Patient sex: M
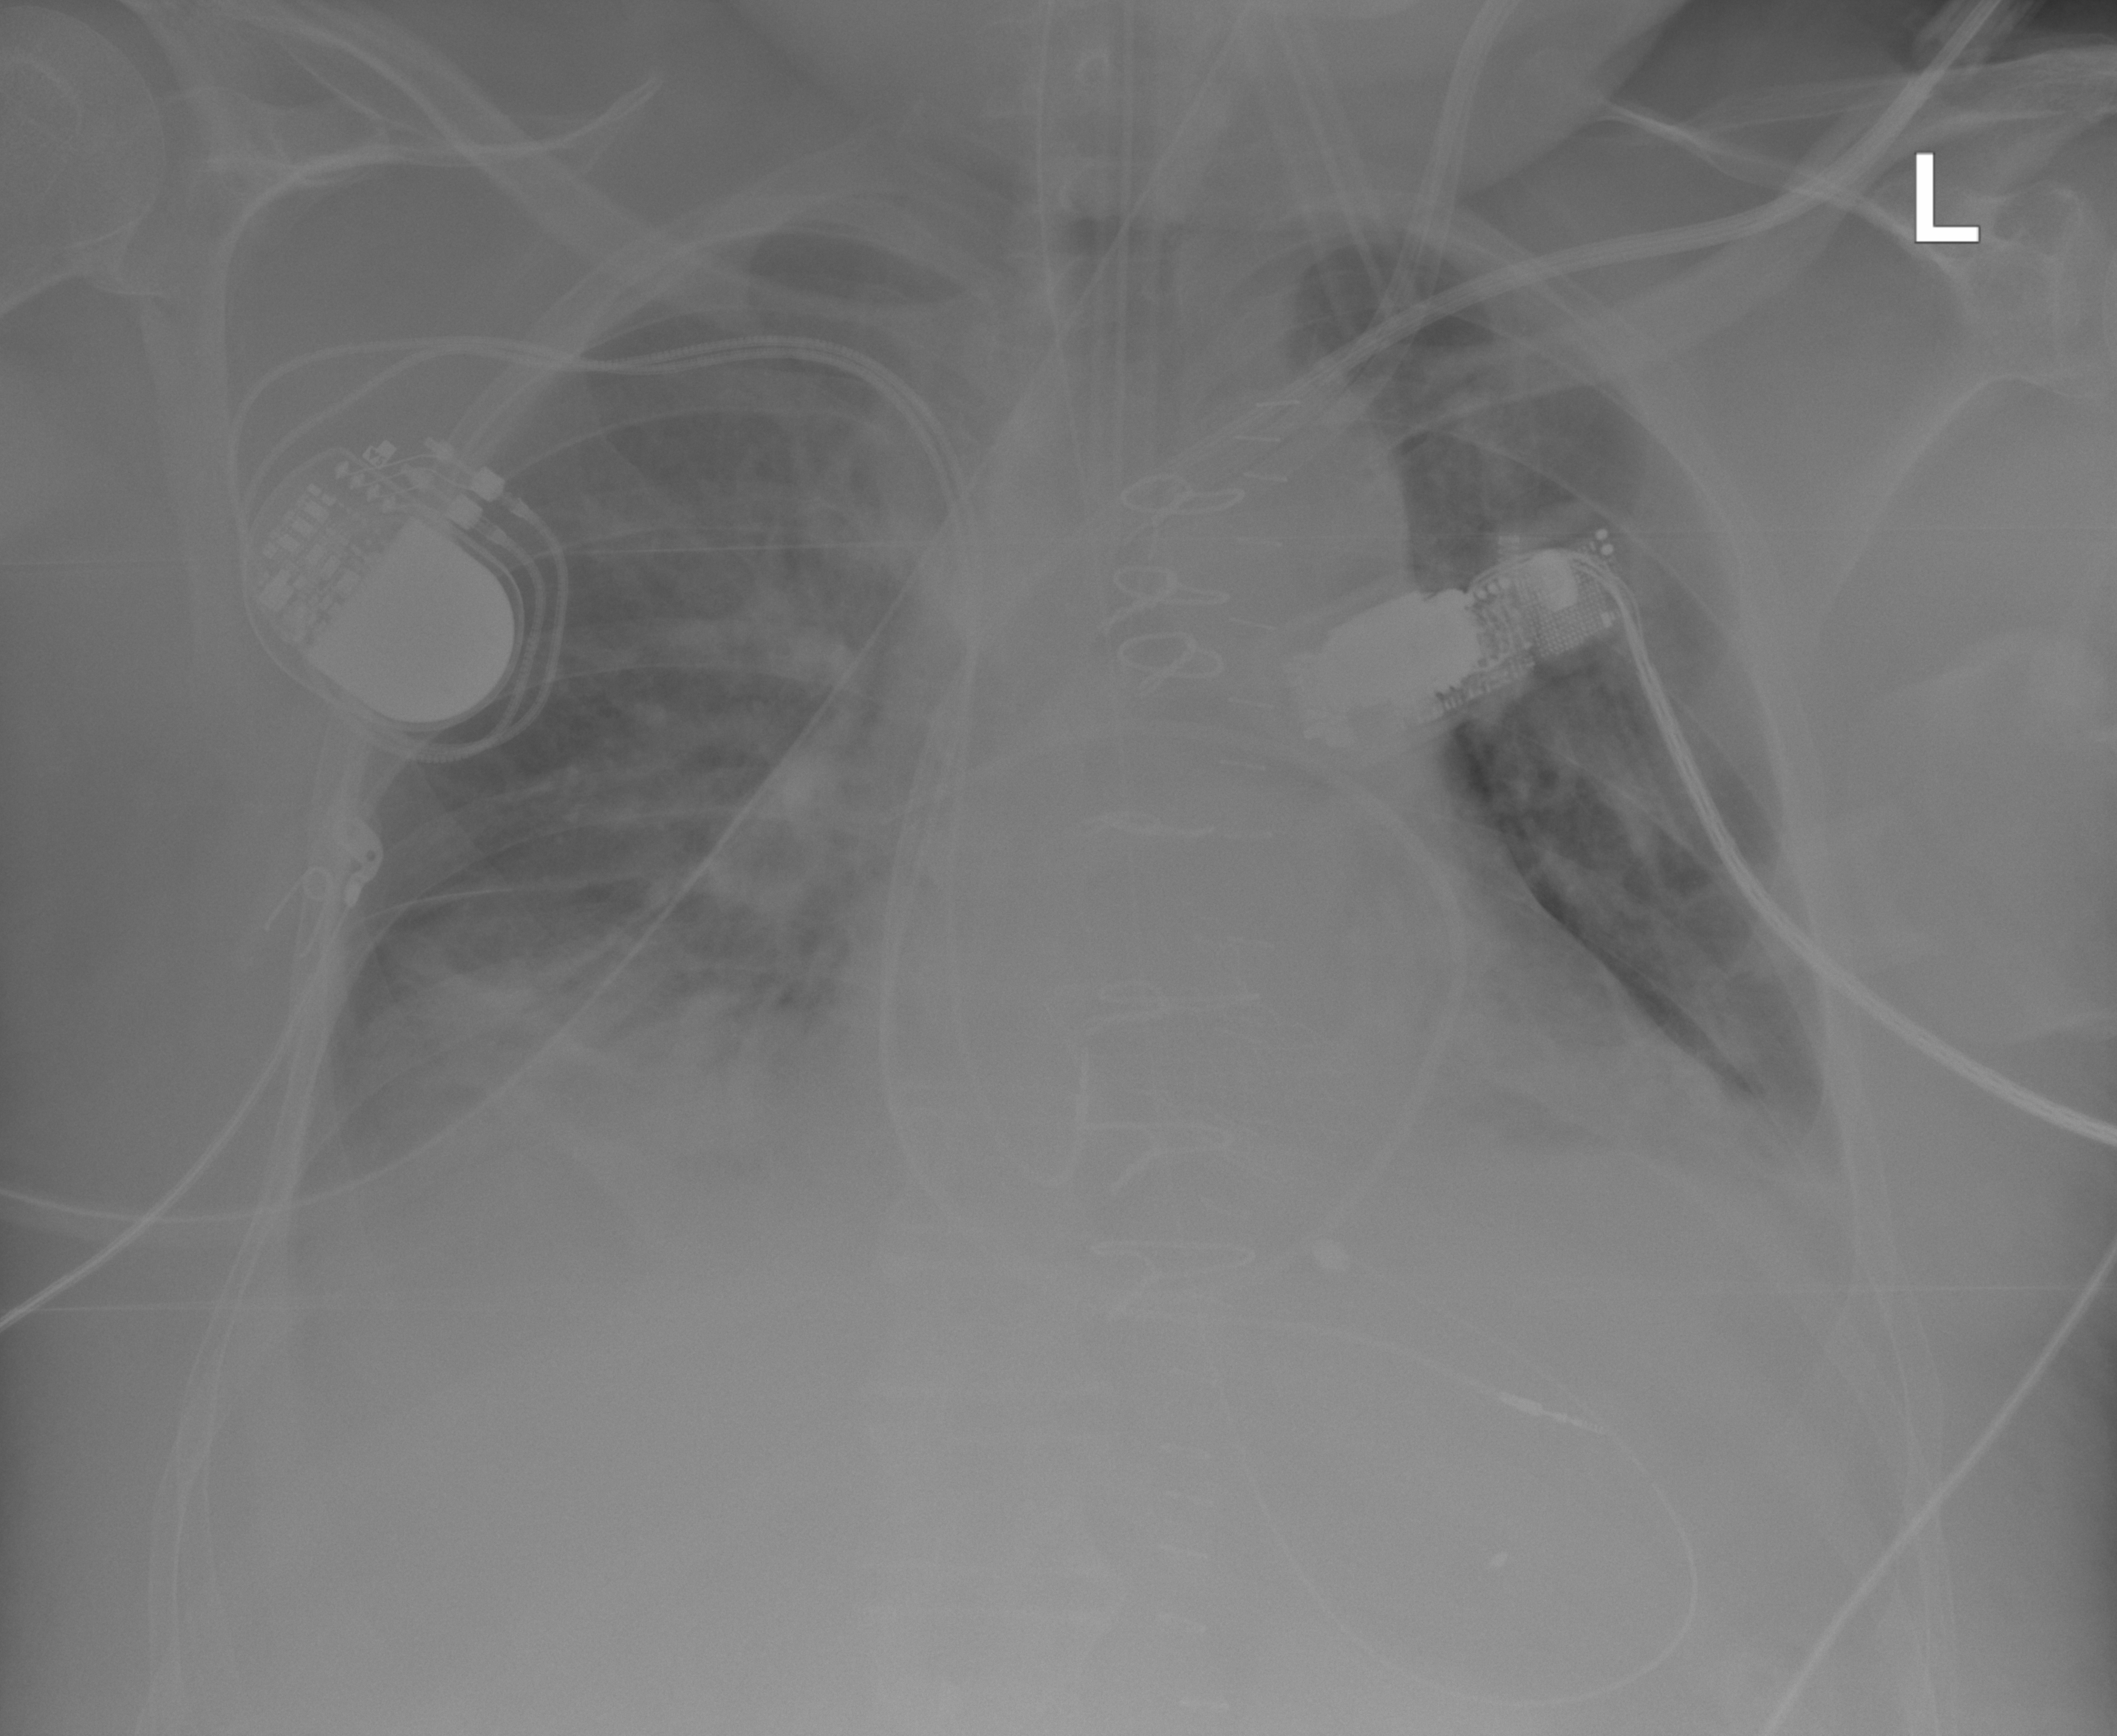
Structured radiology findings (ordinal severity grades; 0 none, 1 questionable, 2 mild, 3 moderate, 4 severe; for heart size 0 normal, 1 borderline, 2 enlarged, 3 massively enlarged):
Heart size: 2
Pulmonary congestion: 0
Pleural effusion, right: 2
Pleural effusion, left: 2
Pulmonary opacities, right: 2
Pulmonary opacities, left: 0
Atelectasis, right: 2
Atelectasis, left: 2